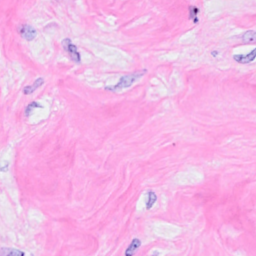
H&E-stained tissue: Breast